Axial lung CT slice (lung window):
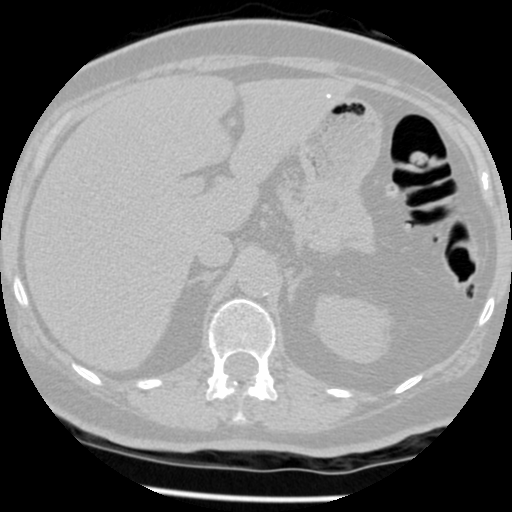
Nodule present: no